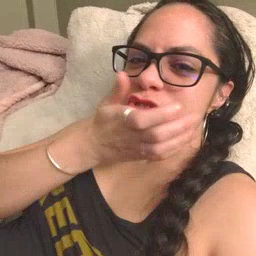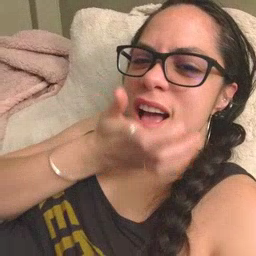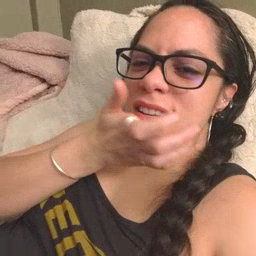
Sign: grass